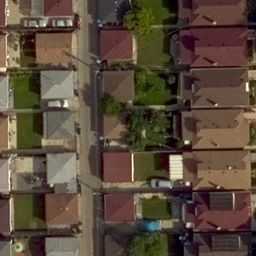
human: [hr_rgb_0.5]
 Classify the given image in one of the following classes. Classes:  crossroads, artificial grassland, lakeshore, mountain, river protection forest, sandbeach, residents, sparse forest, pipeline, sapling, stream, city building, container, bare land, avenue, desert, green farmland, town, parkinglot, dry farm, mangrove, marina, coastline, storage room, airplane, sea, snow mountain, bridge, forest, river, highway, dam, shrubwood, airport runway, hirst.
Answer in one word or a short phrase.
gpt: residents